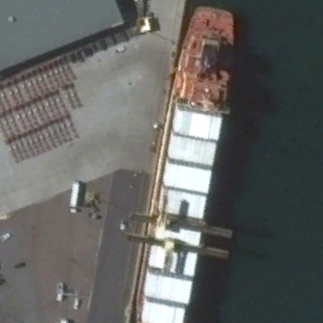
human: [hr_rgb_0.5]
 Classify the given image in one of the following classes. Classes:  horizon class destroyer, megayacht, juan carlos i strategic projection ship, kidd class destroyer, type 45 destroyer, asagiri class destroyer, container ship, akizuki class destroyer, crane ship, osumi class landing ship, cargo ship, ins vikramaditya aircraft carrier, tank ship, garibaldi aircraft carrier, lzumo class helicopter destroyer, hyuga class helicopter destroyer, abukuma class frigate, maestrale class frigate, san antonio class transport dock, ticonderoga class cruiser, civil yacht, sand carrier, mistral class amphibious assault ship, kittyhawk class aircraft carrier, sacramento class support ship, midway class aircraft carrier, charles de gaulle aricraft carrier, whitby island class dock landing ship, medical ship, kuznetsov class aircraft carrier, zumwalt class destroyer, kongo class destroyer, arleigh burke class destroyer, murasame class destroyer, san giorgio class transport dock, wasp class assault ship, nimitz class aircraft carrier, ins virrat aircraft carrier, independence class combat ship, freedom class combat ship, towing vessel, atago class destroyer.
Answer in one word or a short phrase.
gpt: Container ship